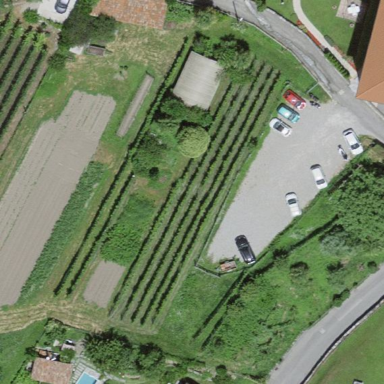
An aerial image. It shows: Vineyard with grape crops.